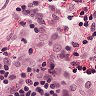
Metastatic tissue present: no